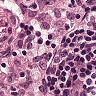
Metastatic tissue present: no